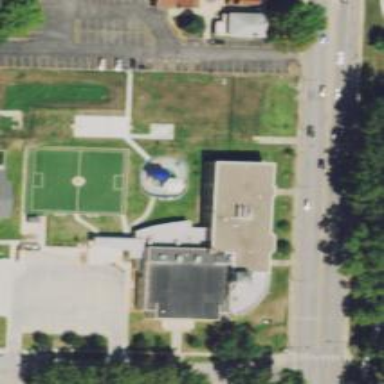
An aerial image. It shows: School.